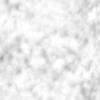
Label: no_change